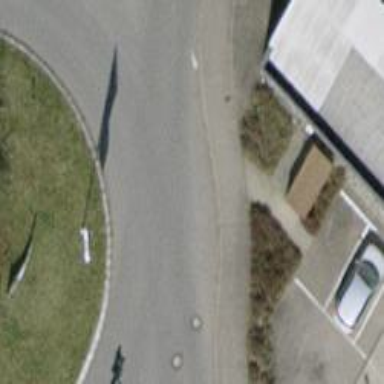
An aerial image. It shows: Unclassified road with asphalt surface leading to roundabout.